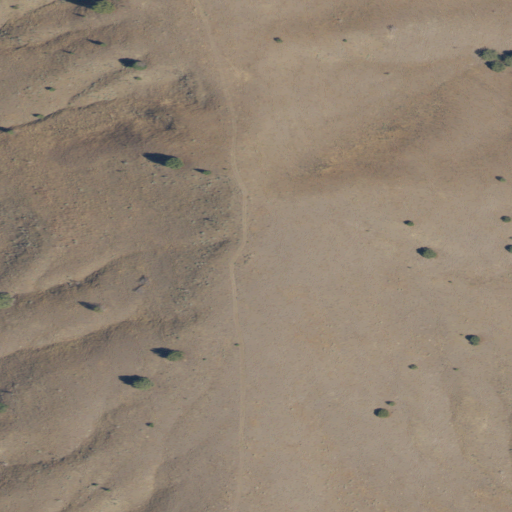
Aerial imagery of mountain in Oregon named Pedro Mountain containing only grassland